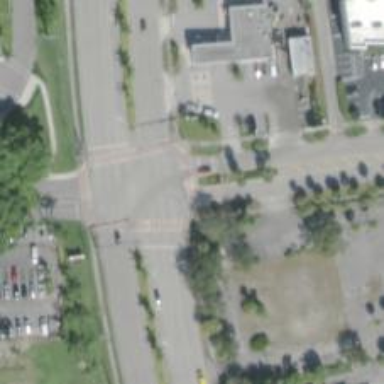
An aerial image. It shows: Uncontrolled crossing on footway.